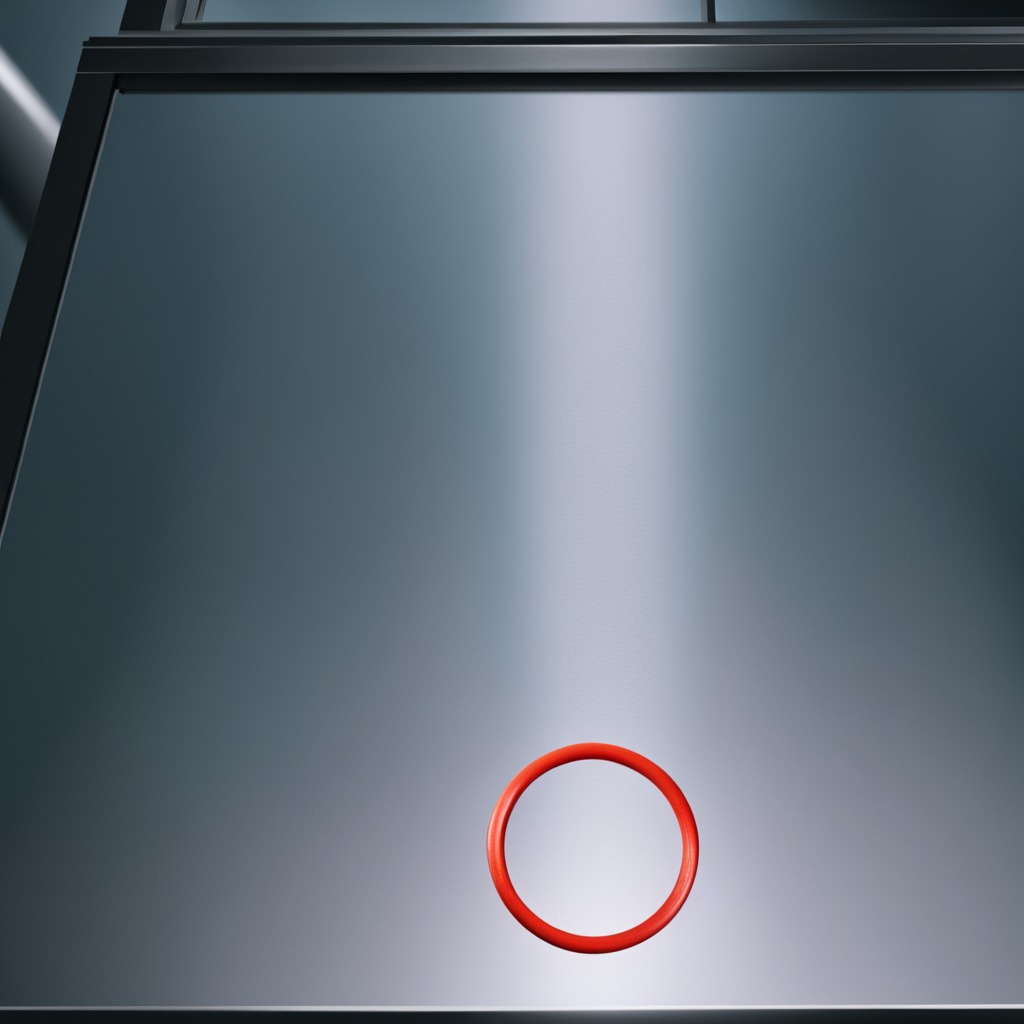
A rubber O-ring is lying on a metal table in a machine shop under fluorescent lights.